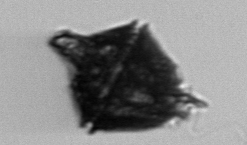
Label: Gonyaulax